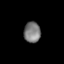
Tissue: lung
Cell type: T cells
Senescence score: 0.2178
Nuclear area (px): 340
Mean DAPI intensity: 122.482